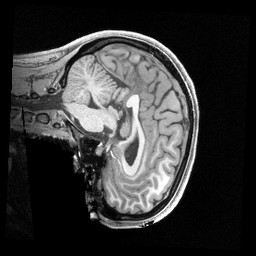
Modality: T1w
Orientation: sagittal
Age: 22
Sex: female
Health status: healthy
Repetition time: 2.4 s
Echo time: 0.00222 s